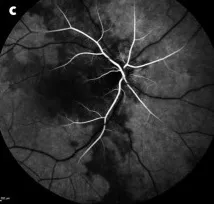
C: 1 minute 21 seconds after injection.
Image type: ophthalmic_imaging (ophthalmic_angiography)